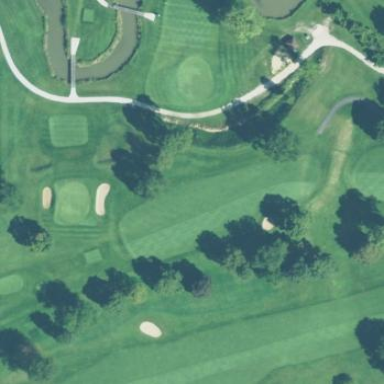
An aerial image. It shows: Grassy area designated as golf fairway.